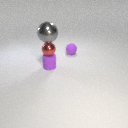
small purple rubber cylinder below large gray metal sphere